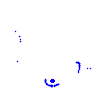
Particle: pion